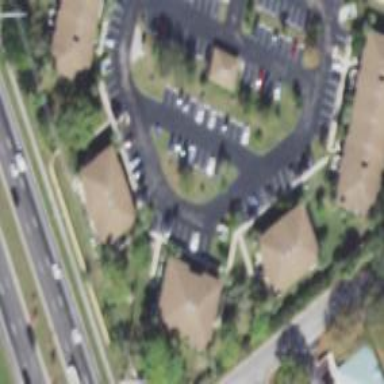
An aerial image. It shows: Parking space.